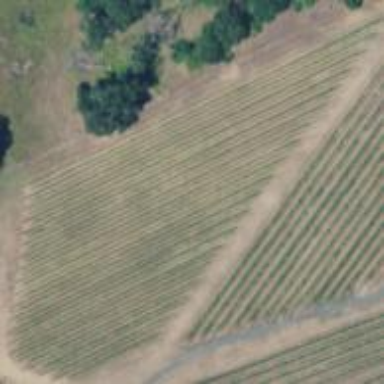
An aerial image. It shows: Vineyard growing grapes.